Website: bh-photo
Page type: cart
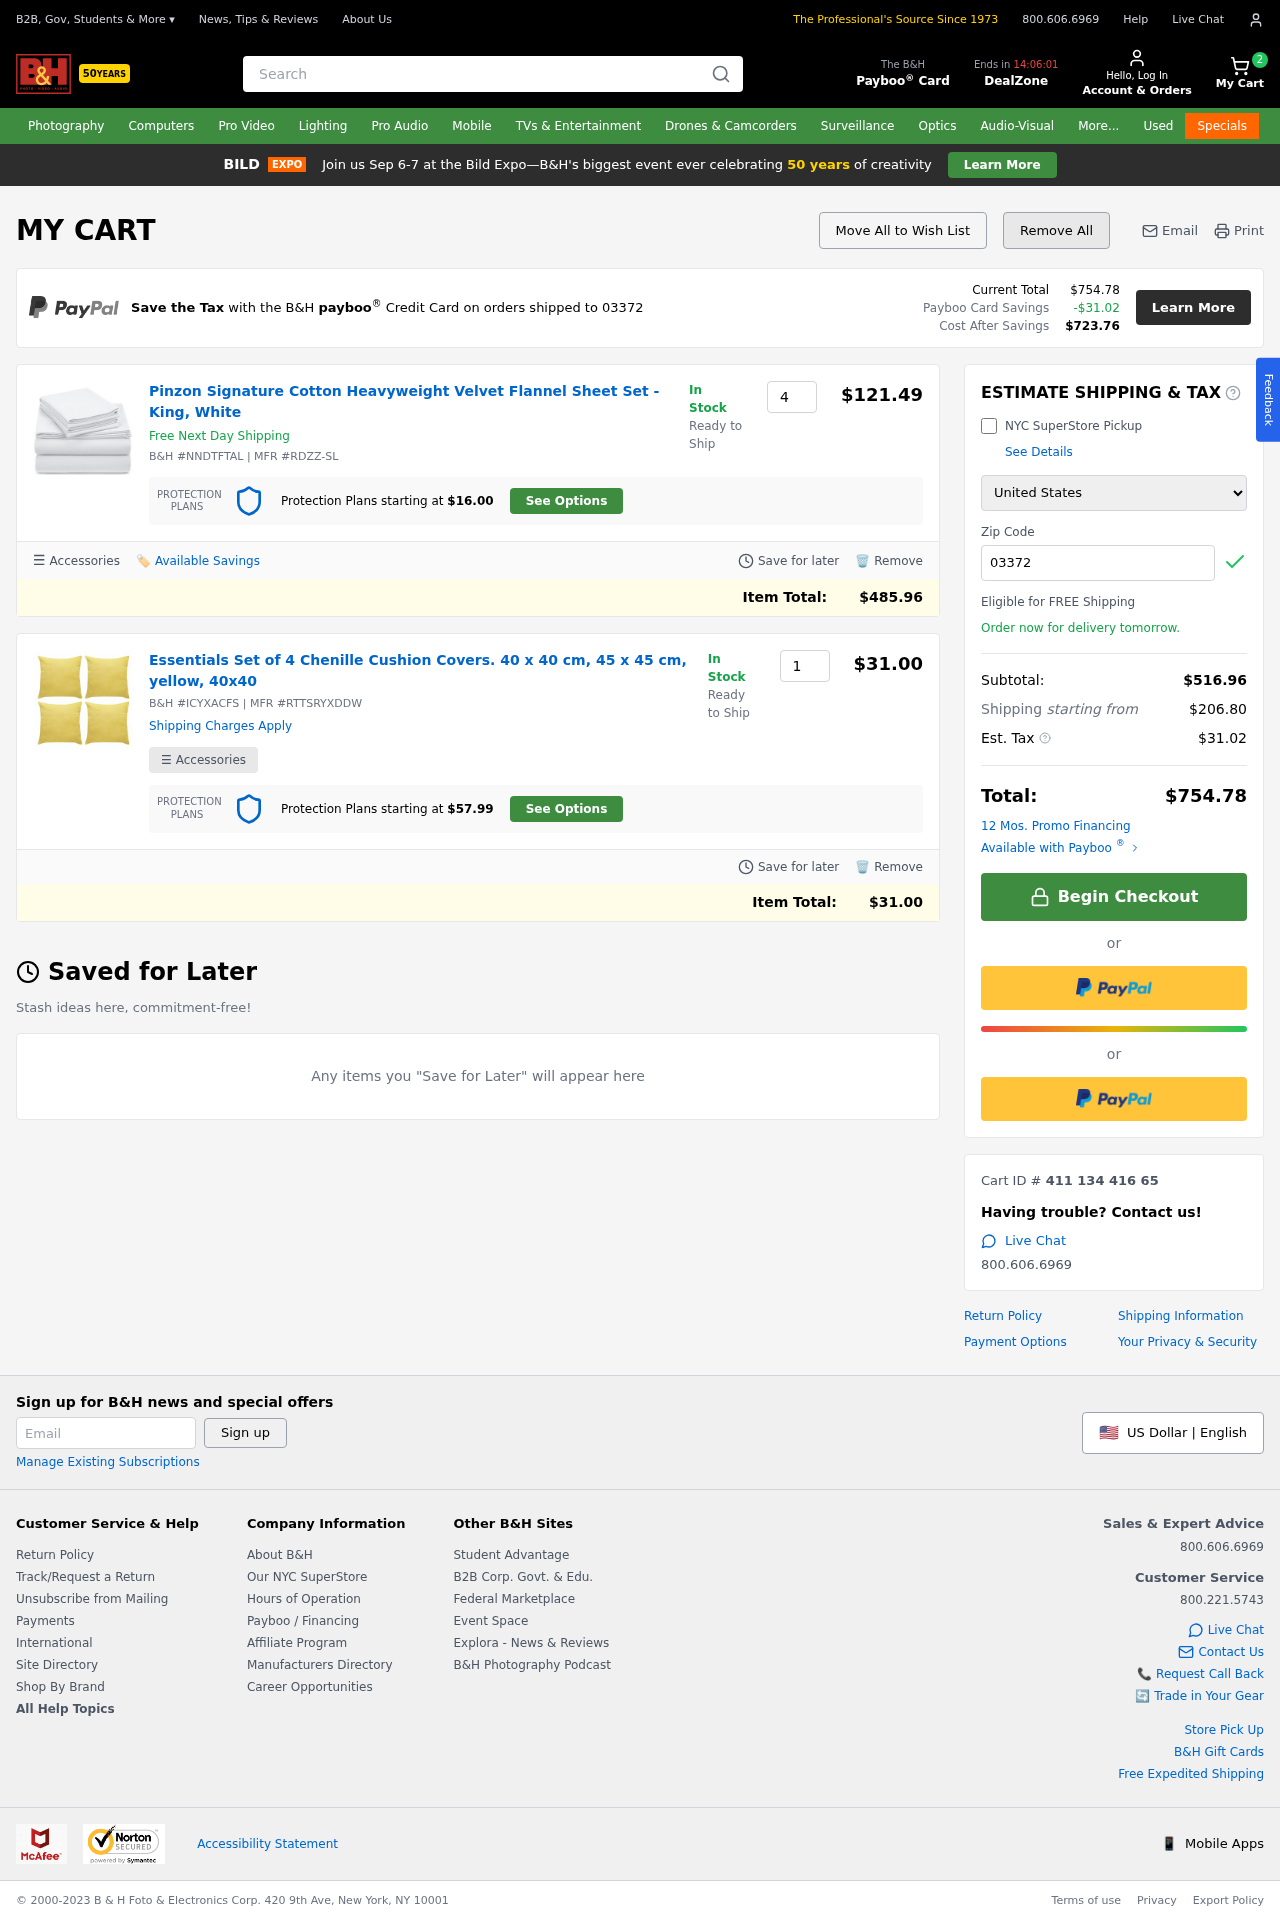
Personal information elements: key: PII_COUNTRY
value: United States
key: PII_POSTCODE
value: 03372
Product elements: key: PRODUCT1_NAME
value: Pinzon Signature Cotton Heavyweight Velvet Flannel Sheet Set - King, White
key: PRODUCT1_PRICE
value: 121.49
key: PRODUCT1_QUANTITY
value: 4
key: PRODUCT2_NAME
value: Essentials Set of 4 Chenille Cushion Covers. 40 x 40 cm, 45 x 45 cm, yellow, 40x40
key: PRODUCT2_PRICE
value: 31
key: PRODUCT2_QUANTITY
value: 1
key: PRODUCT1_ITEM_TOTAL
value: $485.96
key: PRODUCT2_ITEM_TOTAL
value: $31.00
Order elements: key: ORDER_NUM_ITEMS
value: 2
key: ORDER_TOTAL
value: $754.78
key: ORDER_TAX
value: -$31.02
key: ORDER_TAX
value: $31.02
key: ORDER_TOTAL_AFTER_SAVINGS
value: $723.76
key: ORDER_SUBTOTAL
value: $516.96
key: ORDER_SHIPPING_COST
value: $206.80
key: ORDER_ID
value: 411 134 416 65
Search elements: key: HEADER_SEARCH
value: Search